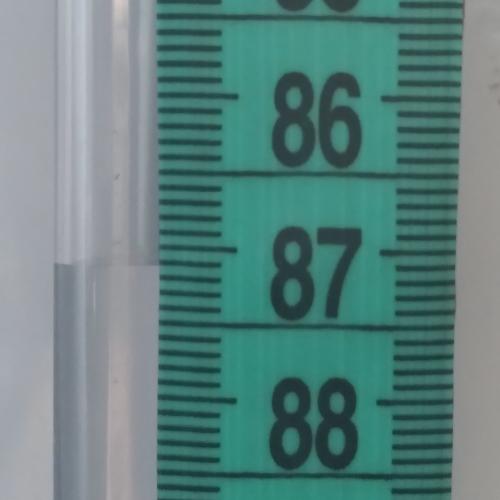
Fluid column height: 87.1 cm